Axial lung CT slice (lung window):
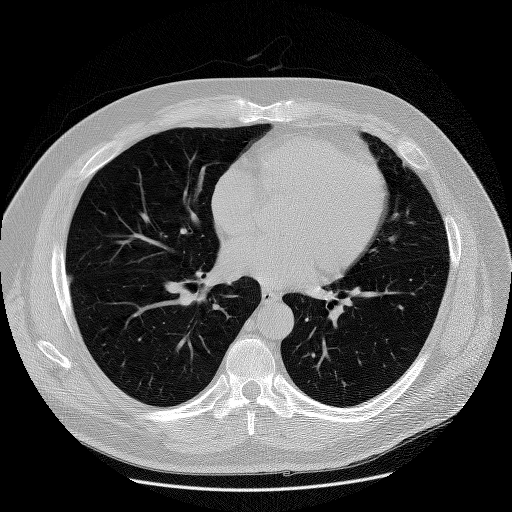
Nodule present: no